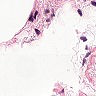
Metastatic tissue present: no